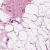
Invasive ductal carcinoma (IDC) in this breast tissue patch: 0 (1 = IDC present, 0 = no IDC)